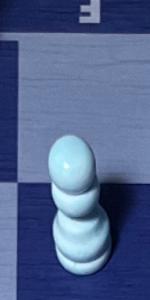
Label: Pawn_White